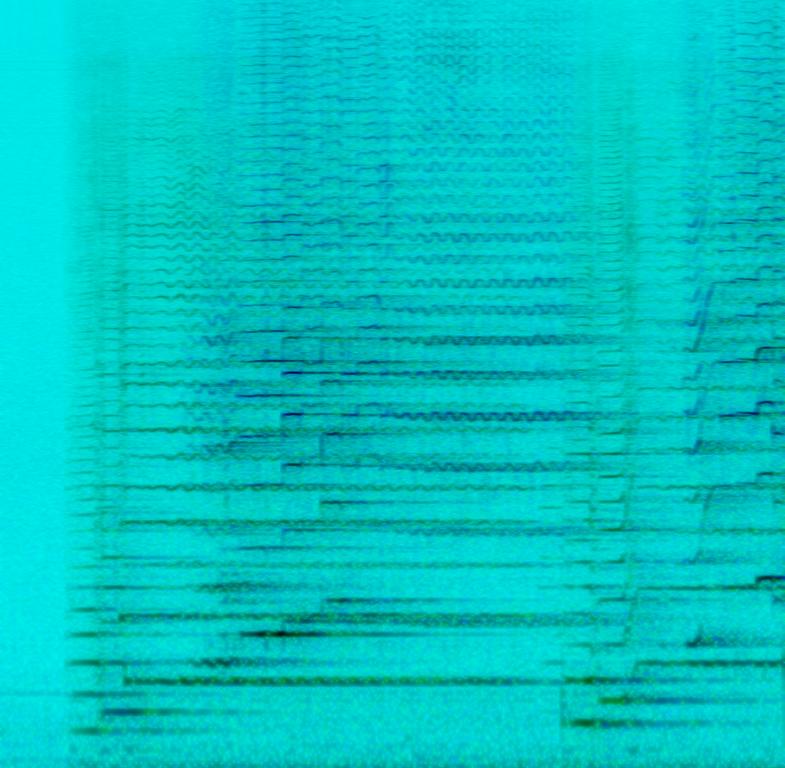
The song is an instrumental. The song is slow tempo with a violin and cello playing a duet with no other instrumentation. The song is emotional and extremely heartfelt. The song is a western classical music hit.